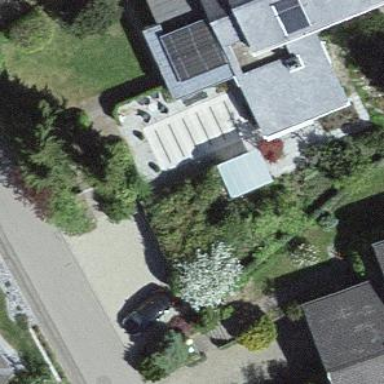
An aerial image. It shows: Garage.